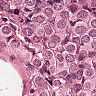
Metastatic tissue present: yes